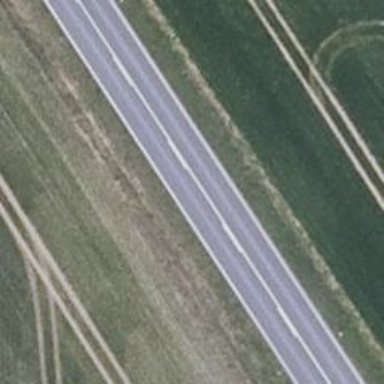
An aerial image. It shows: Primary road with asphalt surface.